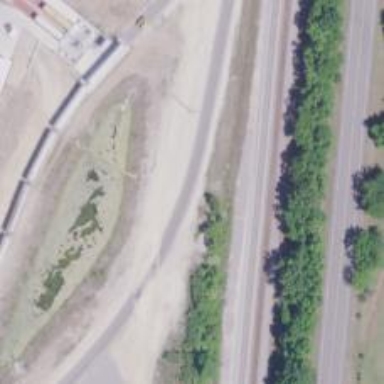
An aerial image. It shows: Rail spur service.